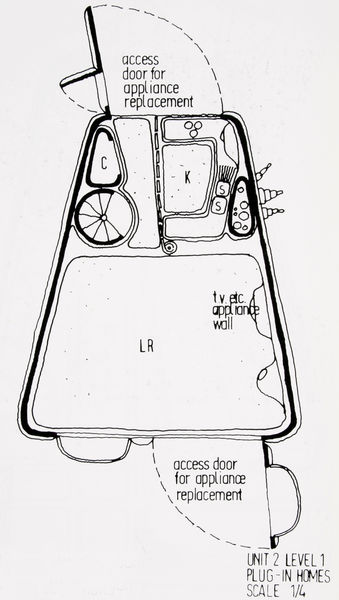
Titel: "Capsel-Tower", Projekt, Kapselgrundriß
Künstler: Archigram
Schlagwörter: skizze, zeichnung, räder, kreise, symbole